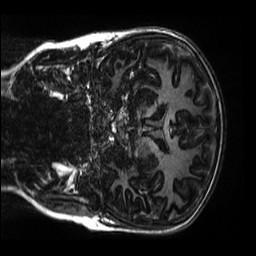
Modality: MP2RAGE
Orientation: coronal
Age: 10
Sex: male
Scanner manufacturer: siemens
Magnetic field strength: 3 T
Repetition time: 4 s
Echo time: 0.00303 s